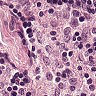
Metastatic tissue present: no